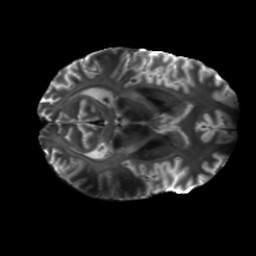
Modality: T2w
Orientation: axial
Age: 29
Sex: male
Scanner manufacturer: siemens
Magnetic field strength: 6.98 T
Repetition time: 7.776 s
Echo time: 0.076 s